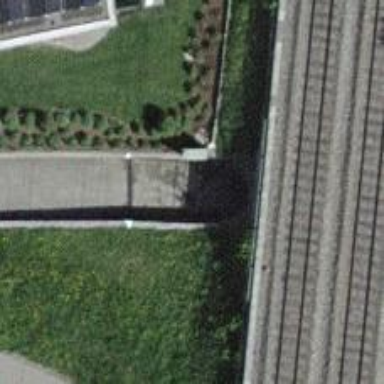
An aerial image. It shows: Tunnel with asphalt path running through it.